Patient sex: M
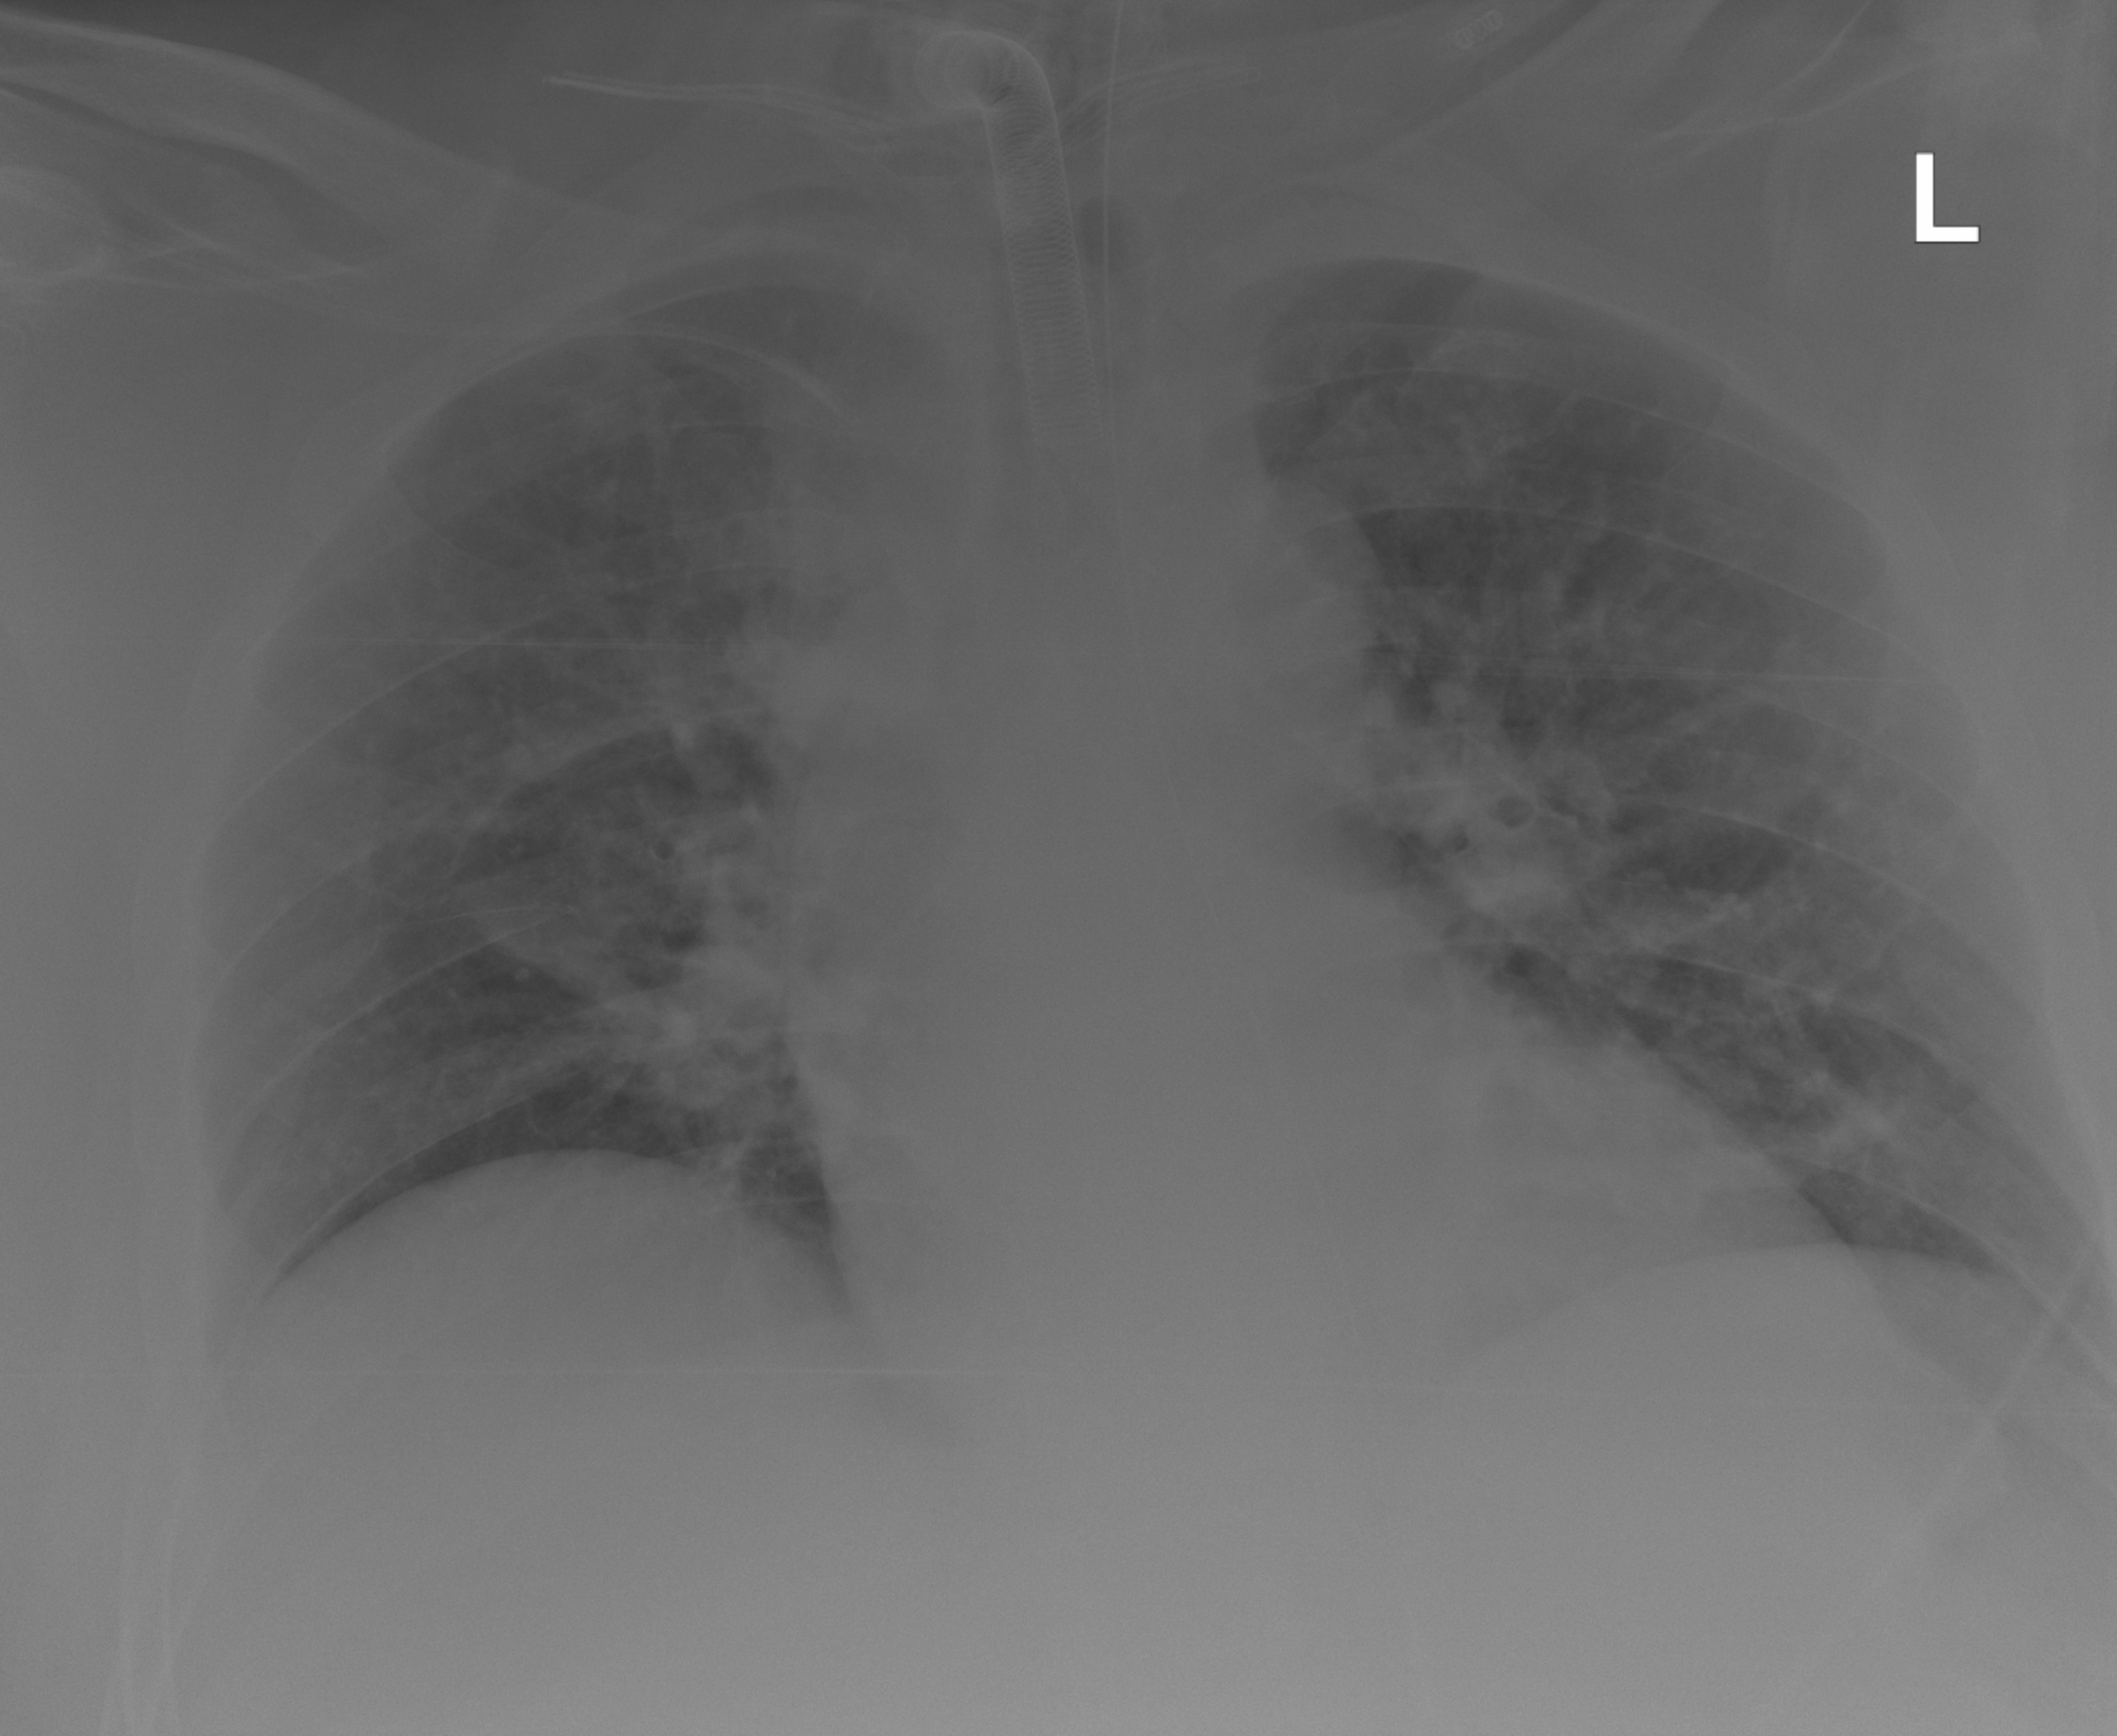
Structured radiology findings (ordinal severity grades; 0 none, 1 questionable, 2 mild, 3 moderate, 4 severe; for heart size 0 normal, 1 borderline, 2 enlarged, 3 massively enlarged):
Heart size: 2
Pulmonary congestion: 0
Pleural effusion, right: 0
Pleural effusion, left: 0
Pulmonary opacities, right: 0
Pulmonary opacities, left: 0
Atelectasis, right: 2
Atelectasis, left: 0